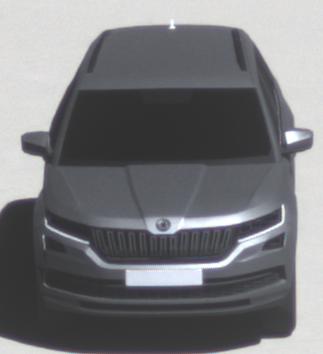
Make: Skoda
Model: Kodiaq 1.4 TSI
Detailed model: Kodiaq
Model produced from: 2017/03
Model produced until: 2018/05
Doors: 5
Color: gray
Road condition: wet road
Daytime: midday
Contrast: high contrast